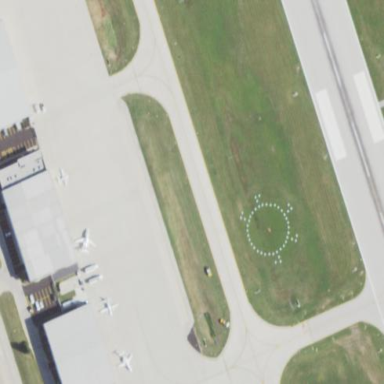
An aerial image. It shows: Apron at the airport.